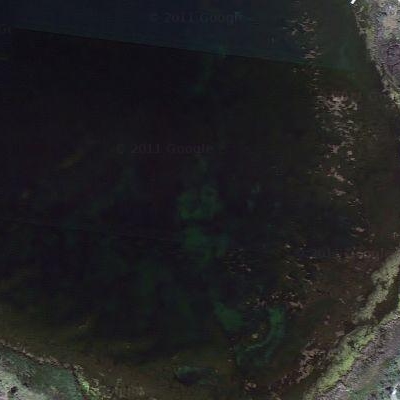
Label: dRiverLake